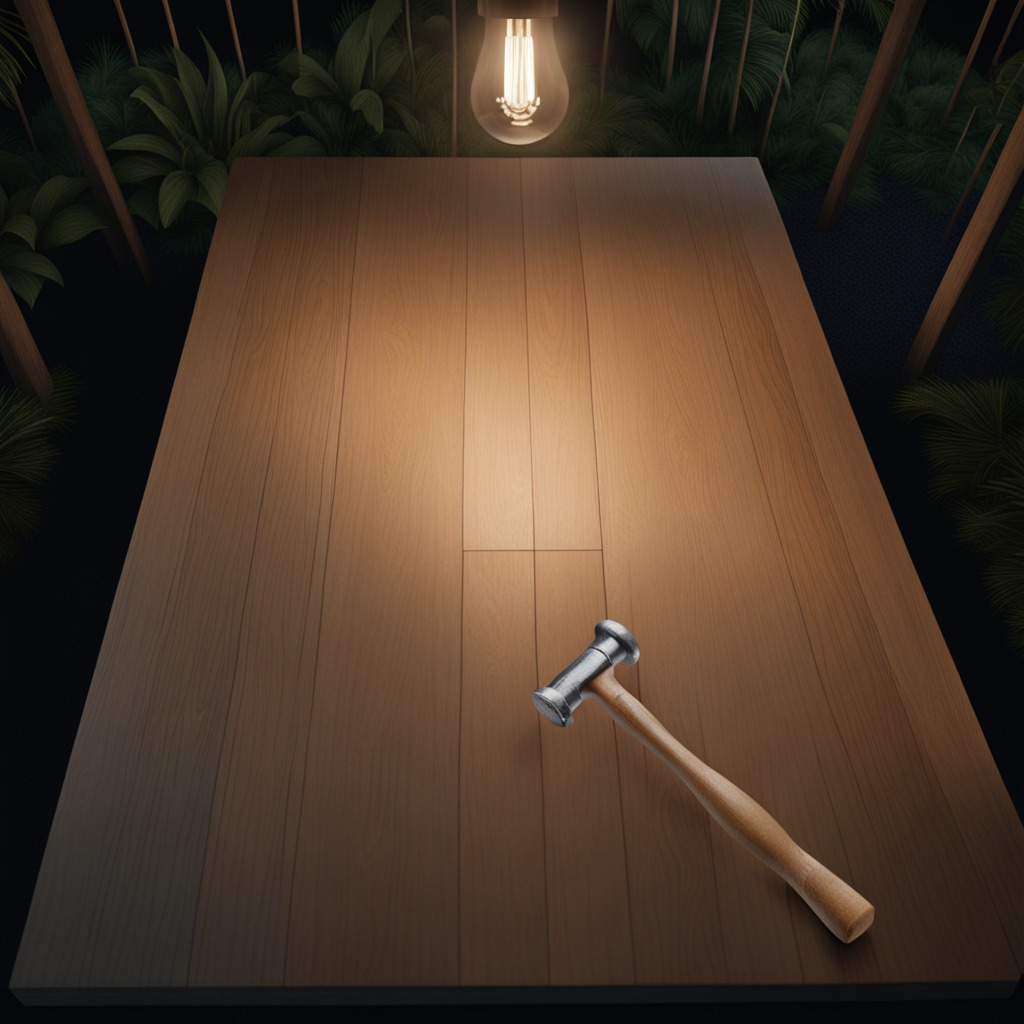
A hammer is lying on the wooden table.